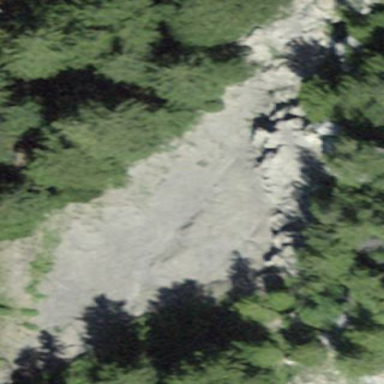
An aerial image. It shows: Natural scree.